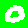
Digit: 0